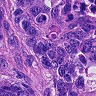
Metastatic tissue present: yes